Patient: sex M, age 94
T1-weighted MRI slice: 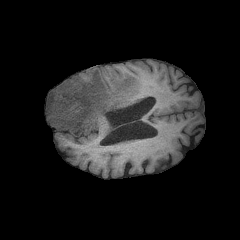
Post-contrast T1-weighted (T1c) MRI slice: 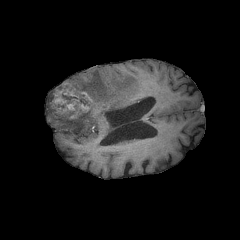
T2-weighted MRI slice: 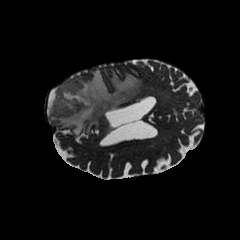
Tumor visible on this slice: yes
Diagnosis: Glioblastoma, IDH-wildtype
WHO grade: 4